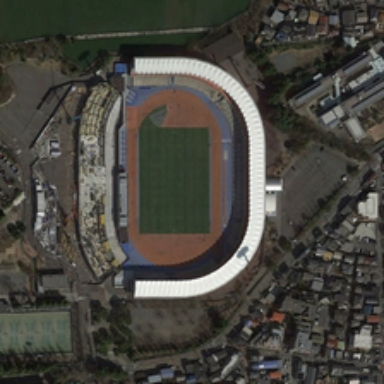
Many buildings are near a stadium with a playground .